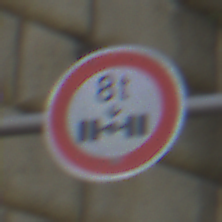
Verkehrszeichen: TatsaechlicheAchslast
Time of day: Midday
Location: Outdoor (Urban)
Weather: Clear
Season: NotSpecified
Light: Natural